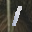
Label: 1